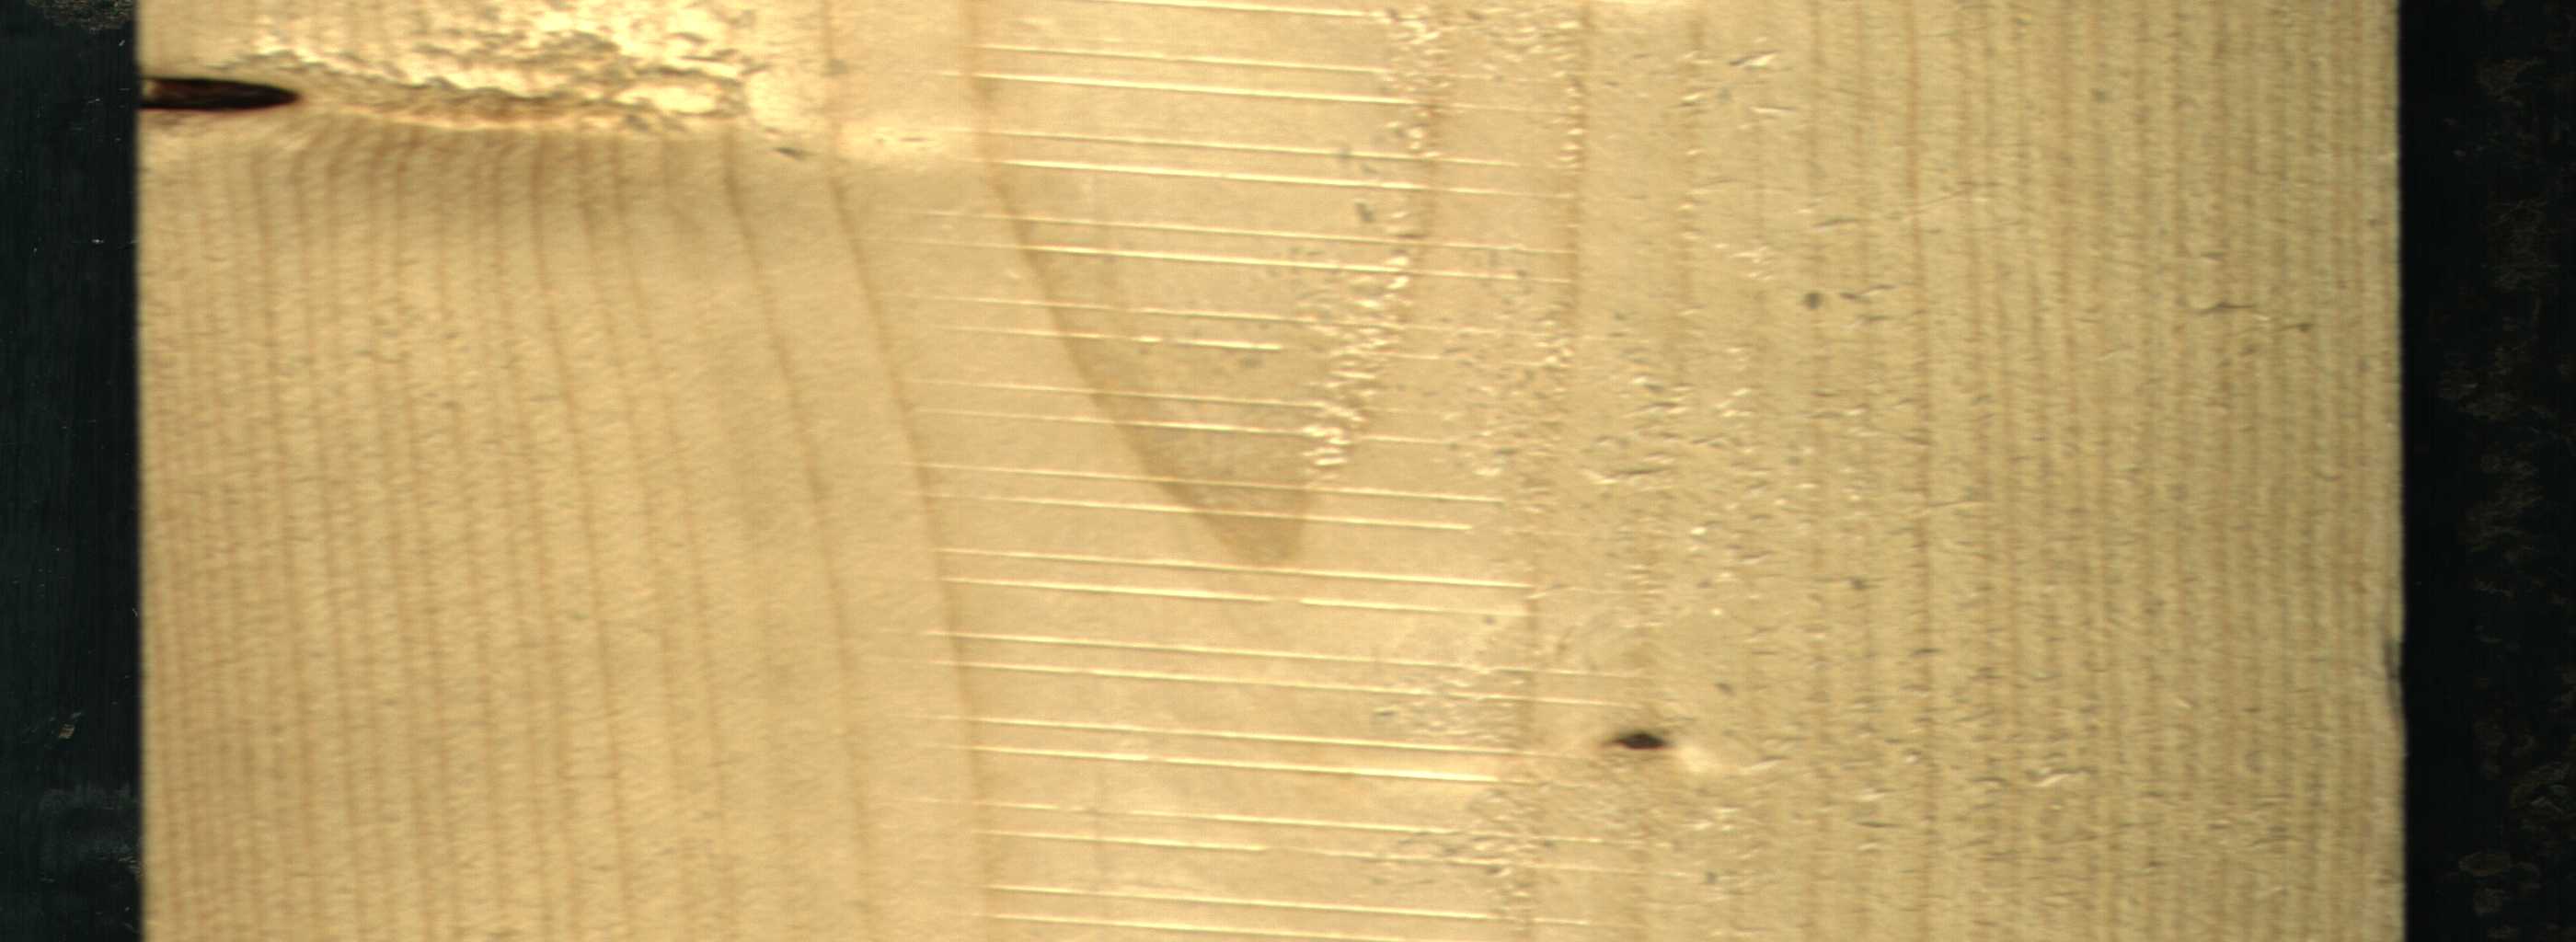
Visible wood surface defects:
Knot_missing
Dead_Knot